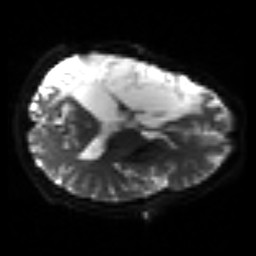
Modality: sbref
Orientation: axial
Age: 40
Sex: male
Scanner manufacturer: siemens
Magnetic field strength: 3 T
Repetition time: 3.2 s
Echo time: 0.081 s